Field crop: tomato
Growth stage: 1
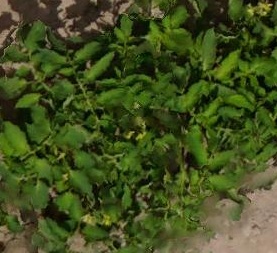
Species: tomato